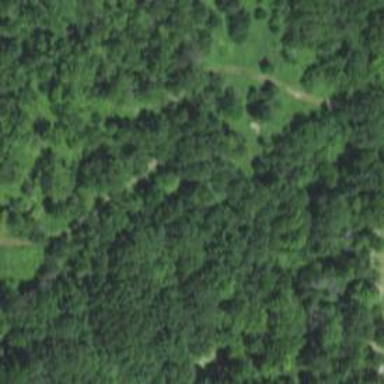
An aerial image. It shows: Natural path.